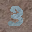
Label: 3